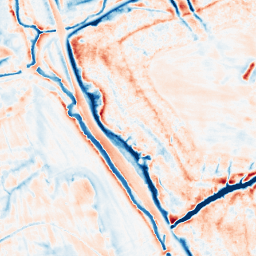
Category: edge_preserving
Decomposition family: anisotropic_diffusion
Decomposition parameters: iterations: 50
kappa: 30
gamma: 0.2
Upsampling method: linear_exact
Upsampling parameters: scale: 4
Upsampling scale: 4